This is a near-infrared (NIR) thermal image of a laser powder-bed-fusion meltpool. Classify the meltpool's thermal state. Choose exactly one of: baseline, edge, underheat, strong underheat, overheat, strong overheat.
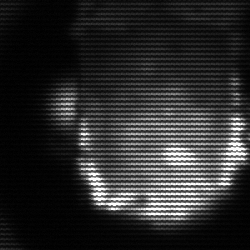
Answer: baseline